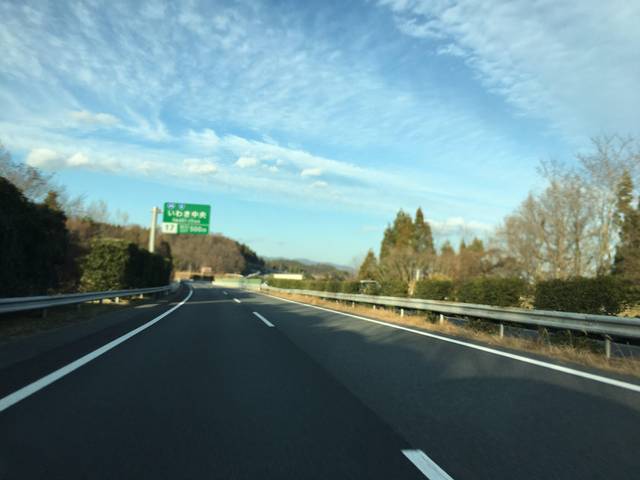
Region: Japan
Coordinates: 37.06, 140.832